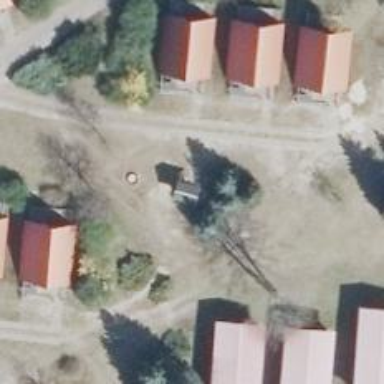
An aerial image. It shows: Picnic shelter amenity.